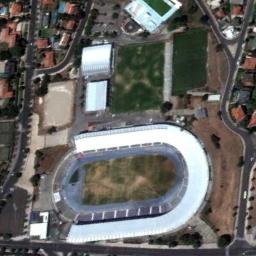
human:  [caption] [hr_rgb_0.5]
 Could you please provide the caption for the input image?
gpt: This oval stadium has yellow and blue chairs on both sides .

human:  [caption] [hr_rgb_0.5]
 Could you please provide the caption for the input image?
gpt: The stadium is on the bare land next to some buildings and roads .

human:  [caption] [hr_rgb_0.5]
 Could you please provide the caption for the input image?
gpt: Oval gym is next to the lawn and a road away from the residential area .

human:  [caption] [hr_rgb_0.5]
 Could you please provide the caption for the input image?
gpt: There are many buildings of different shapes and sizes next to the stadium .

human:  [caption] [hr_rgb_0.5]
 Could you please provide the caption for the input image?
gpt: There are many buildings around the stadium .